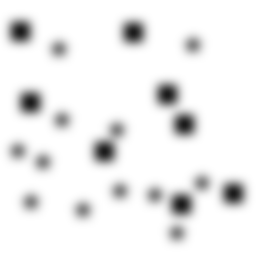
Squares: 8
Triangles: 0
Stars: 12
Total shapes: 20